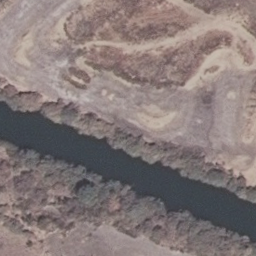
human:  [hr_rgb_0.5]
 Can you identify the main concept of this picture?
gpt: river